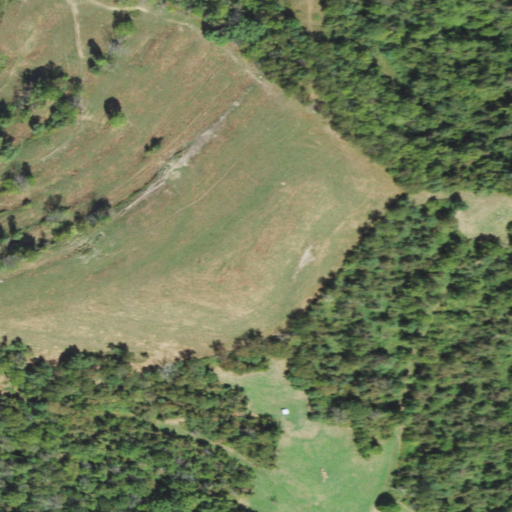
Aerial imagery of mountain in Pennsylvania named Minnie Knob containing deciduous forest, mixed forest, and pasture